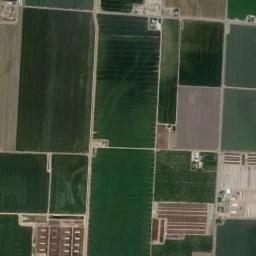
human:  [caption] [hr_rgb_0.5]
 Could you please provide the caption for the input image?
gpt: There are some deep green and bare rectangular farmland .

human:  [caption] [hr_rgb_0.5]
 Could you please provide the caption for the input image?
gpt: Several dark green rectangular farmlands of different sizes are arranged in neat rows and some buildings are surrounded by these farmlands .

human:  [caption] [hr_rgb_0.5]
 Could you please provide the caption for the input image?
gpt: Many neatly arranged green, Khaki and brown mixed-sized rectangular farm fields .

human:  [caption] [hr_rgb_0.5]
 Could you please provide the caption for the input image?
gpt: There are rectangular farmlands of varying sizes .

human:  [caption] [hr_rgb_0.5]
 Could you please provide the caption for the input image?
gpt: There are some buildings and green rectangular farmlands .